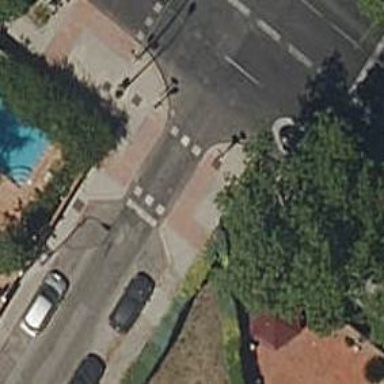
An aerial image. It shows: Road crossing with traffic signals.